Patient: sex M, age 32
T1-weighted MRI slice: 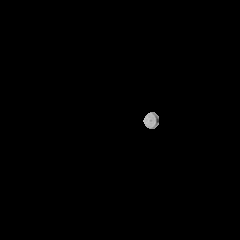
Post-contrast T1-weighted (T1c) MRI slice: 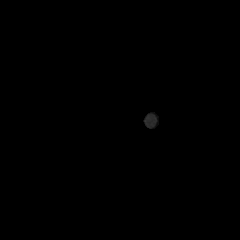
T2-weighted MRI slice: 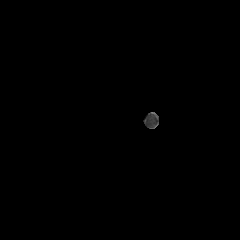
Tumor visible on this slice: no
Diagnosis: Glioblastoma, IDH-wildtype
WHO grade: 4